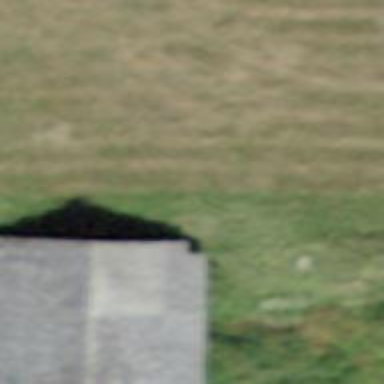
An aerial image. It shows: Rural barn.